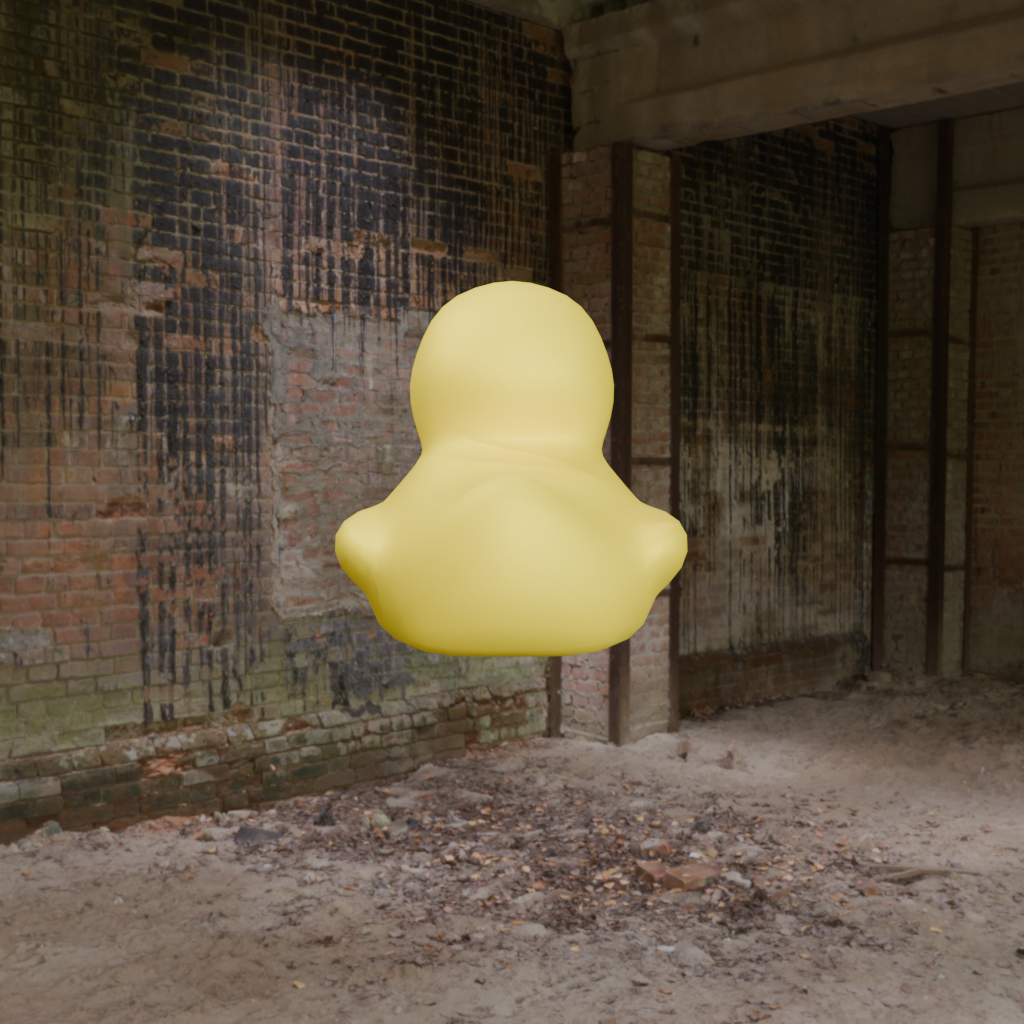
an image of a yellow rubber duck seen from <back> in an interior of an abandoned industrial building.